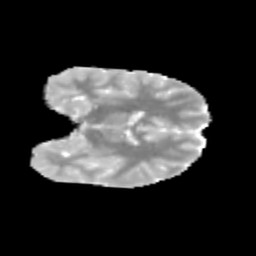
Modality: MD
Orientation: coronal
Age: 11
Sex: male
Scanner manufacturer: siemens
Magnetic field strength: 3 T
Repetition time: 3.8 s
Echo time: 0.07 s